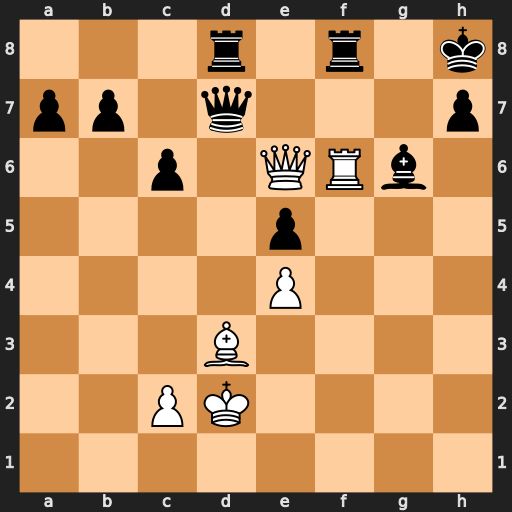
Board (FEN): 3r1r1k/pp1q3p/2p1QRb1/4p3/4P3/3B4/2PK4/8
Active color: w
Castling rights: -
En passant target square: -
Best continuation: Rxf8+ Rxf8 Qxd7